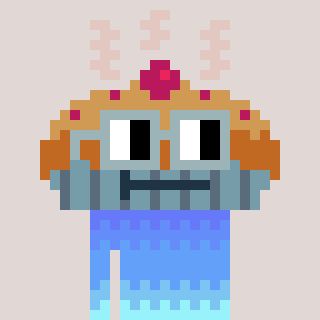
a pixel art character with square dark gray glasses, a pie-shaped head and a peachy-colored body on a warm background